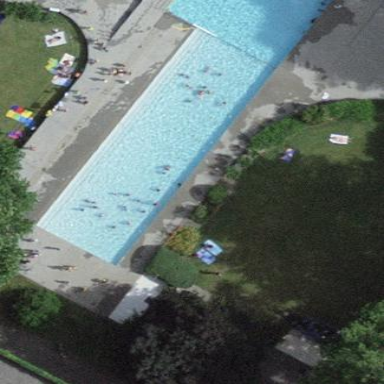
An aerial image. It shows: Swimming pool located in leisure land.